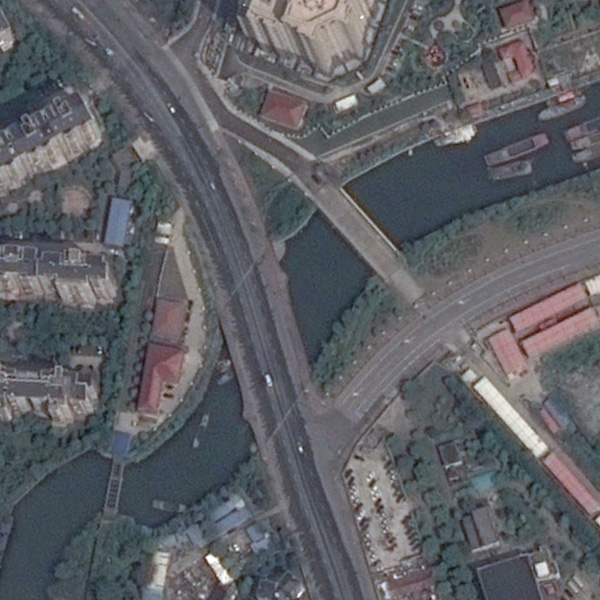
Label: Bridge